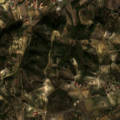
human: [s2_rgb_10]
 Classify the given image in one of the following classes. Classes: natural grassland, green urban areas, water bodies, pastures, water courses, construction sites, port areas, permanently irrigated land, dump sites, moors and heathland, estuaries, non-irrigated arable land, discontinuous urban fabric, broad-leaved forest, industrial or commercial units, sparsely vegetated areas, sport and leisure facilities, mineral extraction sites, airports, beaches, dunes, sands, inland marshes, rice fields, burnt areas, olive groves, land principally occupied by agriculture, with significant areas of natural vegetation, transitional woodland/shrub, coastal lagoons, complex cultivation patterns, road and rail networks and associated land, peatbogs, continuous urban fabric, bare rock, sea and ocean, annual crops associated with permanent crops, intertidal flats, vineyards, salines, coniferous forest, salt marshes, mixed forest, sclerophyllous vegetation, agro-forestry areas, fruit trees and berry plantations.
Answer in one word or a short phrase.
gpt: permanently irrigated land, olive groves, annual crops associated with permanent crops